Question: I was trying a task "calculate minimum number of rooms required to host all the meetings". Result should be "4".
Table meetings is like this:
.
I was trying with inner join on m2.end > m1.start and m2.start < m1.end and m1.id<>m2.id to get collisions of meetings, in other case I tried with oposite conditions showing meetings that do not collide.
Now im trying to find condition for placing meetings in rooms but im stuck. Any hints or solutions? Table insert was like this, start and end were varchars so they needed casting as time:
'''
insert into meetings(id, start1, end1)
values
(1, '08:00', '09:00'),
(3, '11:00', '14:15'),
(4, '14:15', '16:00'),
(5, '14:00', '17:00'),
(6, '10:00', '16:00')
'''
To visualize the solution it can be like this: <URL> - 4 rooms needed
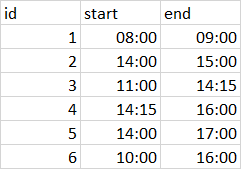
Answer: You are looking for the time when the maximum number of meetings are occuring.
You can do this with a cumulative sum:
'''
with m as (
select m.start as dt, 1 as inc
from meetings
union all
select m.end as dte, -1
from meetings
)
select sum(sum(inc)) over (order by dt) as concurrent
from m
group by dt
order by concurrent_desc
fetch first 1 row only;
'''
The CTE tags when meetings start and end. The outer query does a cumulative sum and returns the highest value.